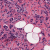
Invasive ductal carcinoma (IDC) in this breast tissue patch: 1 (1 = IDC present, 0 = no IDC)